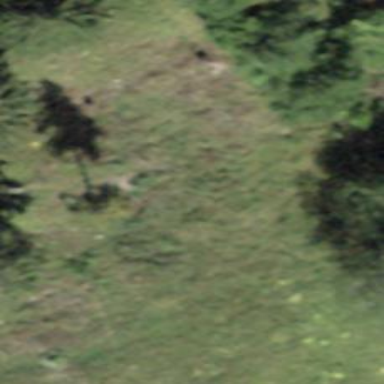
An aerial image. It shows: Patch of scrub vegetation.